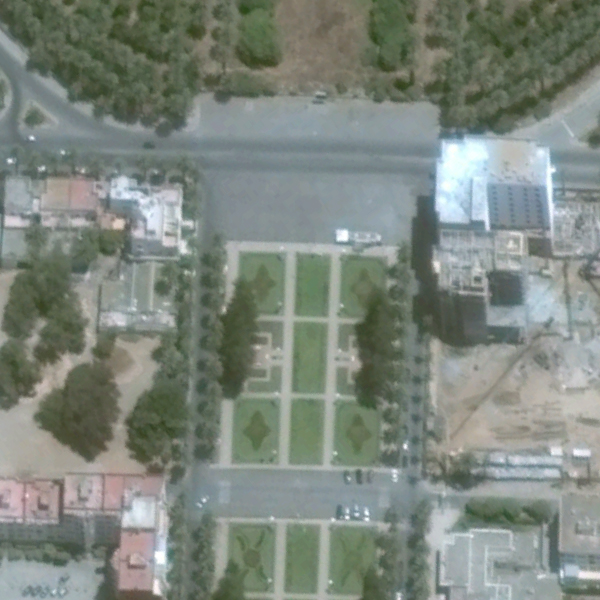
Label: Square